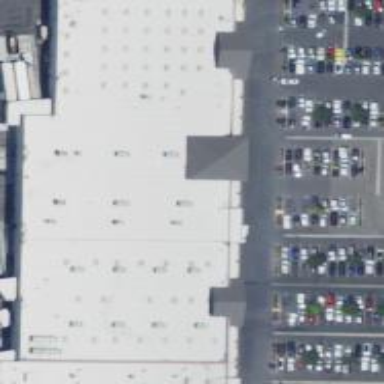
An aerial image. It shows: Retail area.